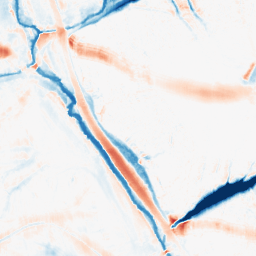
Category: morphological
Decomposition family: morphological_ellipse
Decomposition parameters: operation: average
width: 30
height: 20
Upsampling method: bilinear
Upsampling parameters: scale: 2
Upsampling scale: 2